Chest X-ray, PA view. Patient: 44 years old, sex M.
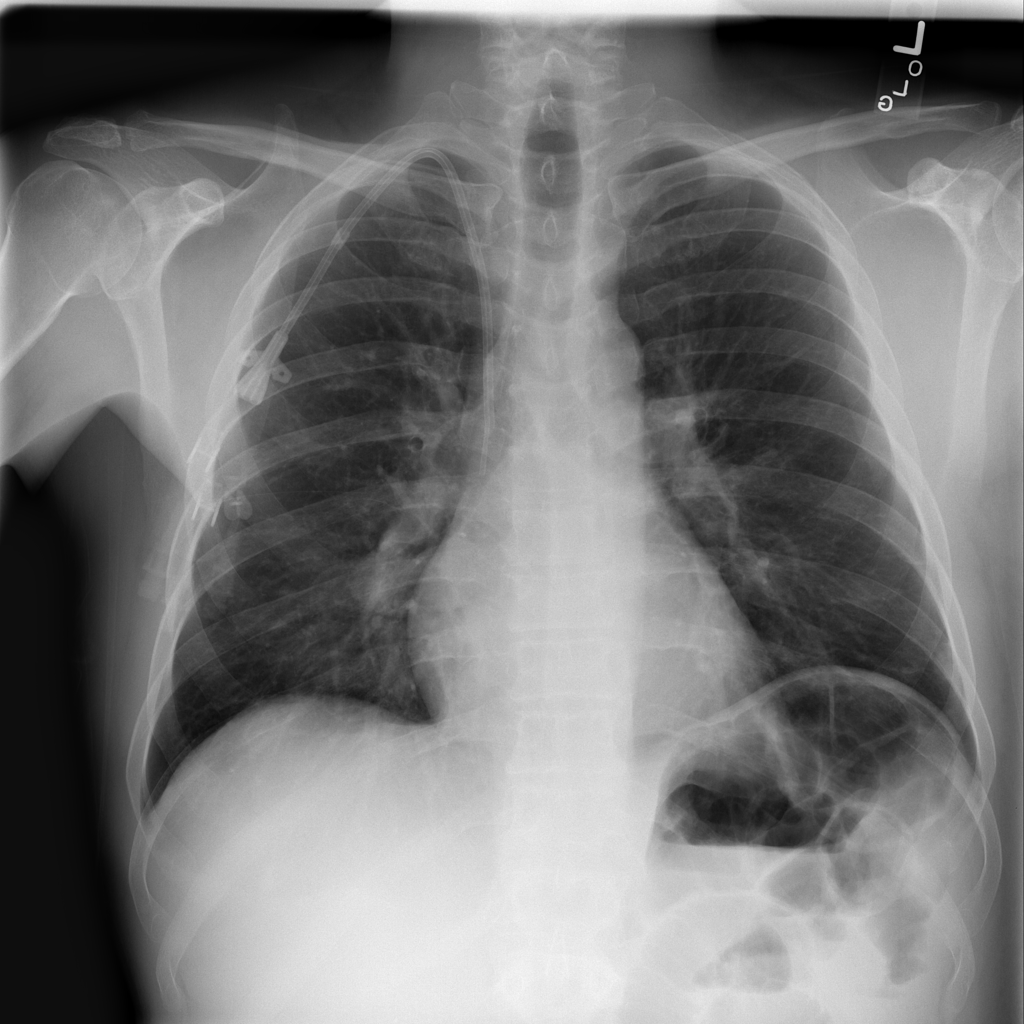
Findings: No Finding